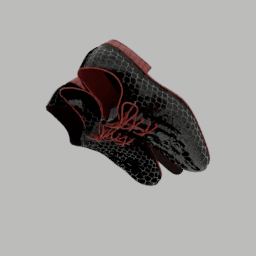
Label: people